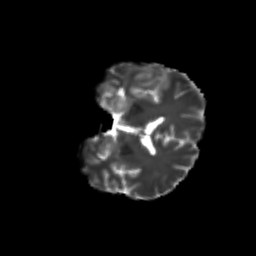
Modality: T2w
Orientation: coronal
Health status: ill
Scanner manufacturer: siemens
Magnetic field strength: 3 T
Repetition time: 6.7 s
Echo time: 0.1 s